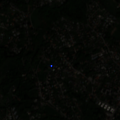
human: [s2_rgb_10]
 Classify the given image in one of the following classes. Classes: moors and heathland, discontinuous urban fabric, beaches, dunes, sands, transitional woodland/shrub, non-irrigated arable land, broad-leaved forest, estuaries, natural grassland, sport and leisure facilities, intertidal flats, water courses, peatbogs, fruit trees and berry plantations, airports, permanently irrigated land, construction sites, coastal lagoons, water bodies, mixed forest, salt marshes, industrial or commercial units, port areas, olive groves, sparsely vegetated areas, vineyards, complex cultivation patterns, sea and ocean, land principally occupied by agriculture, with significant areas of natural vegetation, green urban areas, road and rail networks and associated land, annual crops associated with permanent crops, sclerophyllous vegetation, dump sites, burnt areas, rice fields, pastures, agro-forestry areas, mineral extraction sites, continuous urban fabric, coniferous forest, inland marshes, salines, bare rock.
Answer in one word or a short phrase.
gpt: discontinuous urban fabric, green urban areas, land principally occupied by agriculture, with significant areas of natural vegetation, mixed forest